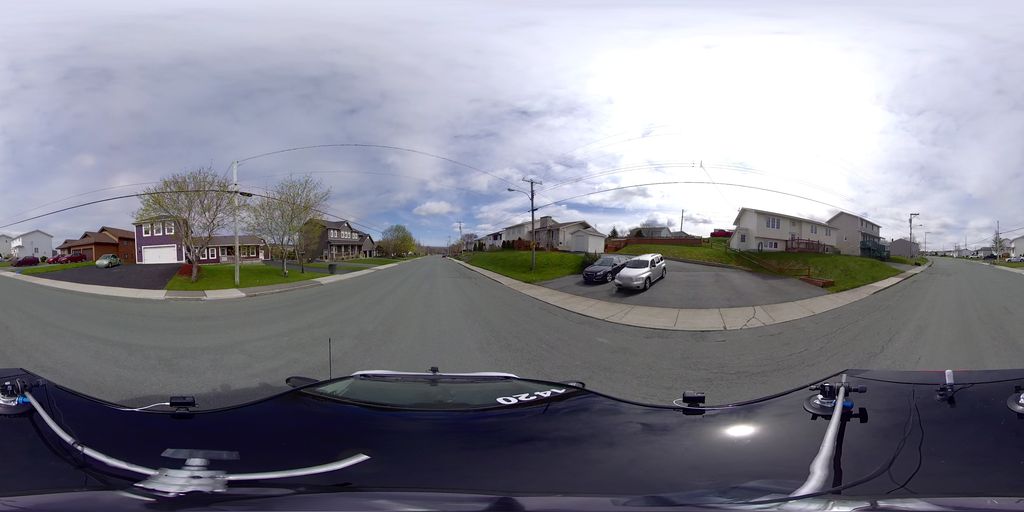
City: st_johns